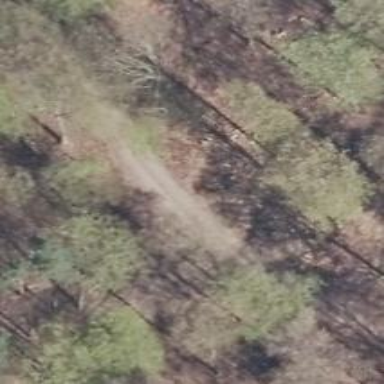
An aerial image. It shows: Sandy track road with grade5 tracktype.